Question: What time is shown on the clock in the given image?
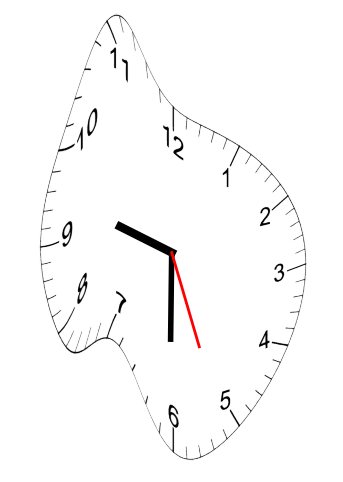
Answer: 09:30:26